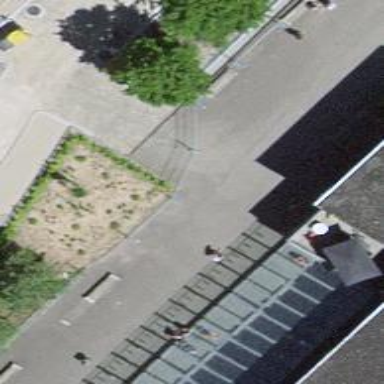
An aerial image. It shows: Brown bench.